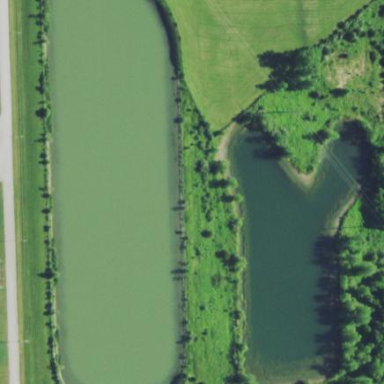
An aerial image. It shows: Serene pond surrounded by nature.